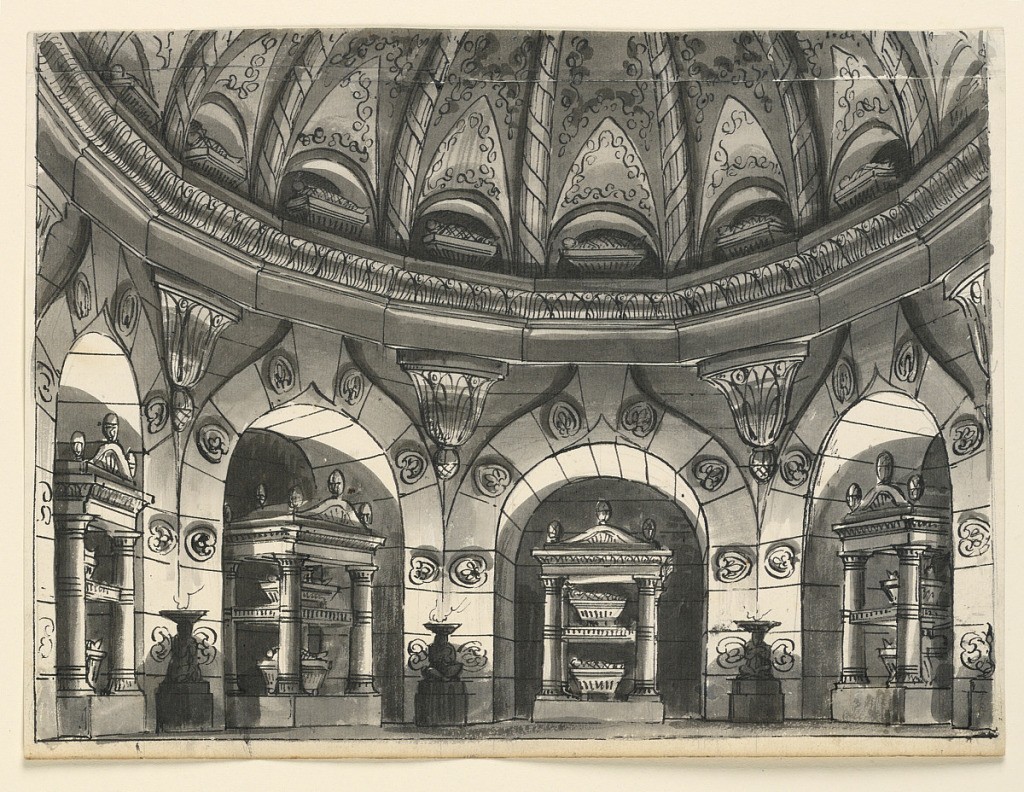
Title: Stage Design, Burial Chamber of Persian Kings
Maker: Romolo Achille Liverani, Italian, 1809 - 1872
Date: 1828
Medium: Pen and sepia ink, brush and wash on paper
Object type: Drawing
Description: Horizontal rectangle. Interior of sepulchral vault with tombs.